Question: I'm executing these simple rows of javascript in latest ie 11, just to select all content of a div
Here a screenshot from ie11 dev tool

Like you can see, IE alter me saying: "unable to complete the operation due to error 800a025e".
I'm not able to understand the nature, the source, of the problem, and no others stack overflow questions I read give me a clear answer.
This is full code of my selectText jQuery "personal" extension
'''
jQuery.fn.selectText = function(){
var doc = document;
var element = this[0];
// console.log(this, element);
if (typeof element == 'undefined') {
return;
}
if (doc.body.createTextRange) {
var range = document.body.createTextRange();
range.moveToElementText(element);
range.select();
} else if (window.getSelection) {
var selection = window.getSelection();
var range = document.createRange();
range.selectNodeContents(element);
selection.removeAllRanges();
selection.addRange(range);
}
};
'''
Element in this case is a
'''
[Object HTMLTableElement]
'''
Edit 1: with a little mod:
'''
var range = document.body.createTextRange();
var retval = range.moveToElementText(element);
console.log (retval);
range.select();
'''
I'm able to say you retval is undefined.
This code work on ff without problems, so element selector is fine.
jQuery version is 1.11
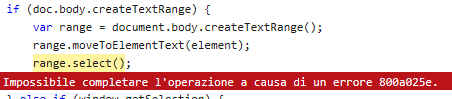
Answer: I resolved using this trick:
I wrapped the html table with a DIV
I use the same code, as is, with no changes, against the DIV, instead of using for selecting only the table.
It's working.
Probably html table is not a selectable text for IE